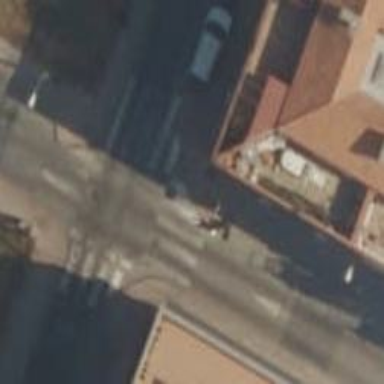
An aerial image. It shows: Uncontrolled zebra crossing on the road.